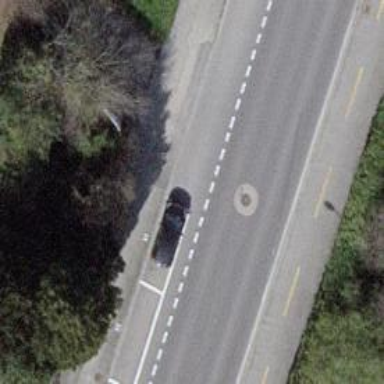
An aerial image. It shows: Asphalt road with primary classification. There is cycle track on the right side.